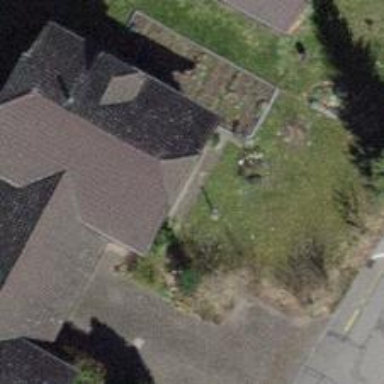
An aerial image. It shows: Building with tile roof.